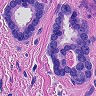
Metastatic tissue present: yes